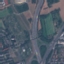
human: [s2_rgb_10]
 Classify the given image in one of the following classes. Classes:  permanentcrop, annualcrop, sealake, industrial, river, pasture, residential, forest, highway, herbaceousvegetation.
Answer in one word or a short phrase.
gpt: Highway